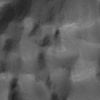
Atmospheric dust classification: not_dusty